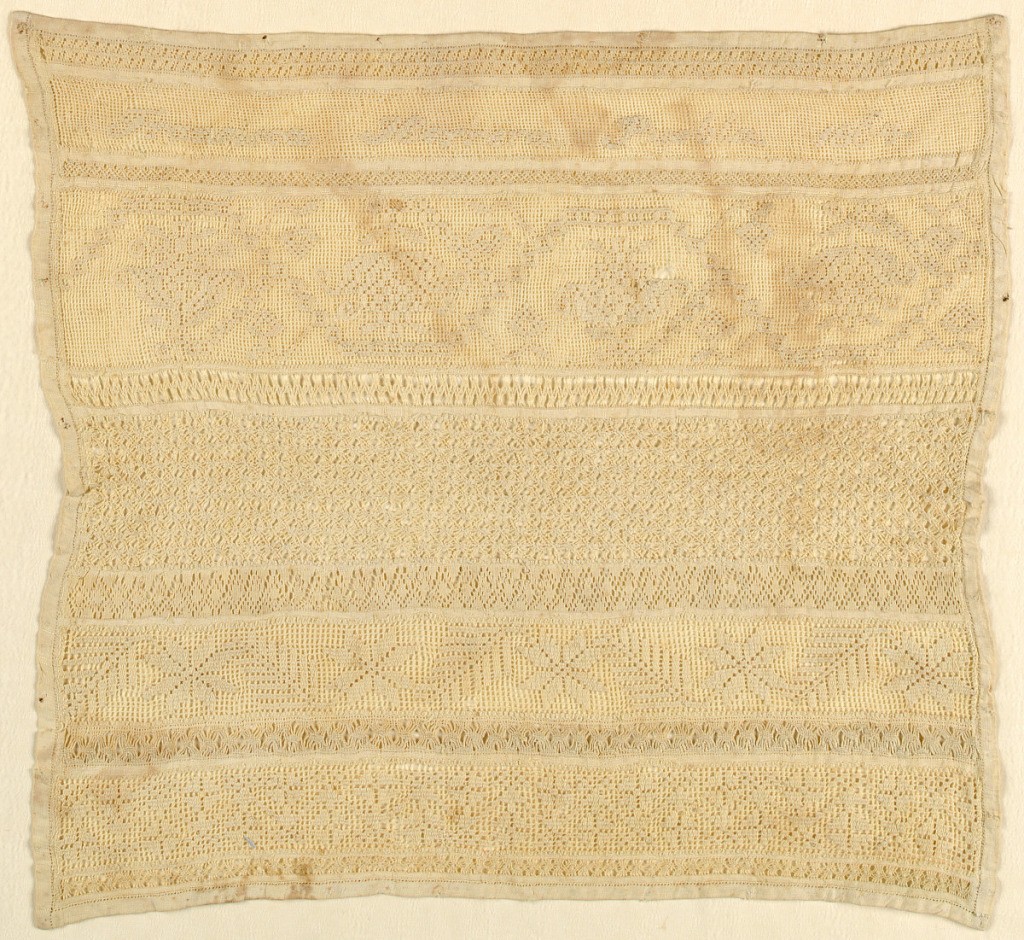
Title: Sampler
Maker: Francisca Herrera Piebla
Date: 1864
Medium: cotton embroidery on cotton foundation Technique: embroidered in withdrawn element work on plain weave foundation
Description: Eleven bands of pattern including a dated signature, all in white withdrawn element work.